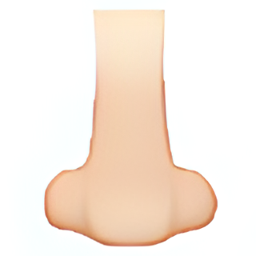
Name: nose
Emoji: 👃🏻
Group: People & Body
Sub-group: body-parts